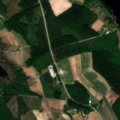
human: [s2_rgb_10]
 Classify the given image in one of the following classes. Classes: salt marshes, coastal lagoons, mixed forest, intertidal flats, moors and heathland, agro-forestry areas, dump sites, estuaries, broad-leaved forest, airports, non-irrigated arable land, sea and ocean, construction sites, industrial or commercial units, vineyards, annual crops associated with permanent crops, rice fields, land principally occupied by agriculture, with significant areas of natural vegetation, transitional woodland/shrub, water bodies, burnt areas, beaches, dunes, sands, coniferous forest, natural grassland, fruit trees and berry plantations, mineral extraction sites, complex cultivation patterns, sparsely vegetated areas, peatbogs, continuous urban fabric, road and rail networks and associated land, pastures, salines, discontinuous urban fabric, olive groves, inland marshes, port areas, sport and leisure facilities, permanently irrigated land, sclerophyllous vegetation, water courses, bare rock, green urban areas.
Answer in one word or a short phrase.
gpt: non-irrigated arable land, land principally occupied by agriculture, with significant areas of natural vegetation, broad-leaved forest, mixed forest, transitional woodland/shrub, inland marshes, water bodies